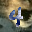
Label: 4